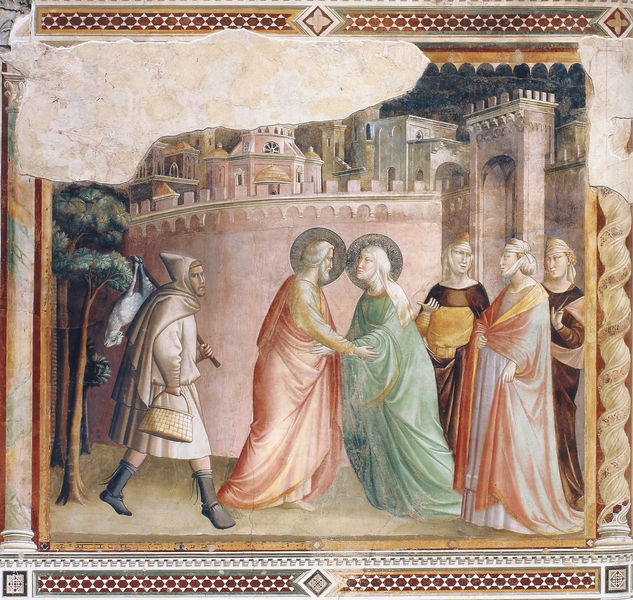
Titel: Baroncellikapelle: Marienleben
Künstler: Taddeo Gaddi
Standort: Florenz, S. Croce, Baroncellikapelle (EU - I - Toskana)
Schlagwörter: grün, stadt, männer, rot, bart, gelehrte, gewänder, engel, umarmung, mauer, column, oil, wall, schaf, burg, soldat, heiligenschein, jesus, tree, mittelalter, begegnung, bettler, heiliger, heilige, begrüßung, drawing, frame, town, city, cloak, bible, hunter, renaissace, modena